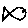
Label: fish